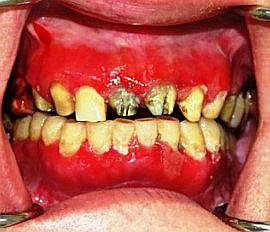
Condition: Gingivitis